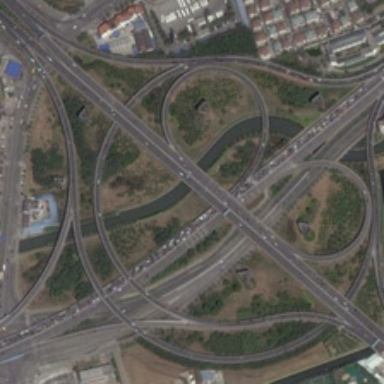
Many buildings and green trees are near a viaduct on a river .